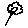
Label: flower